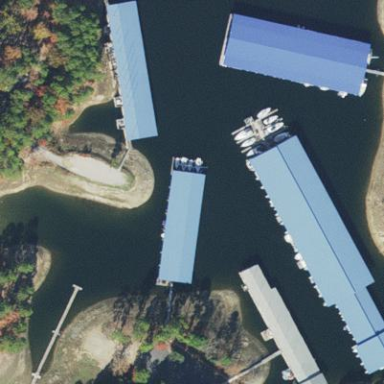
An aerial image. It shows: Building used for boat storage.